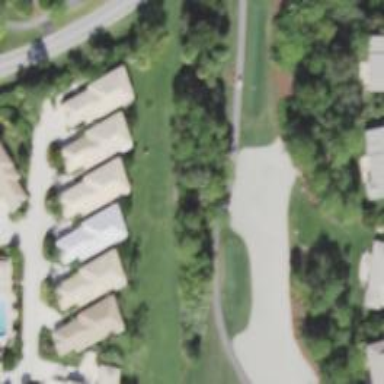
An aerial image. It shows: Path for both roads and golfers.